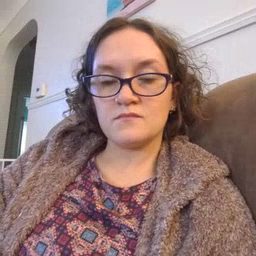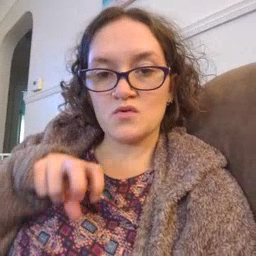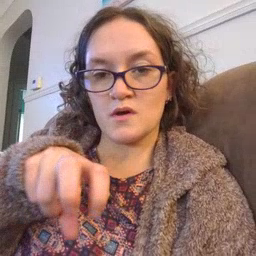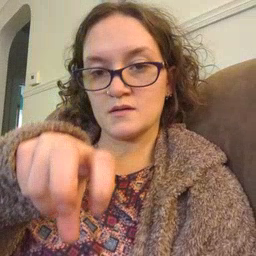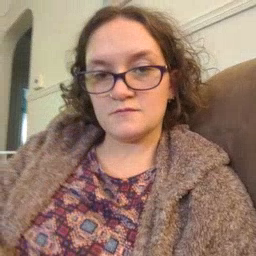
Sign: ride